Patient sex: F
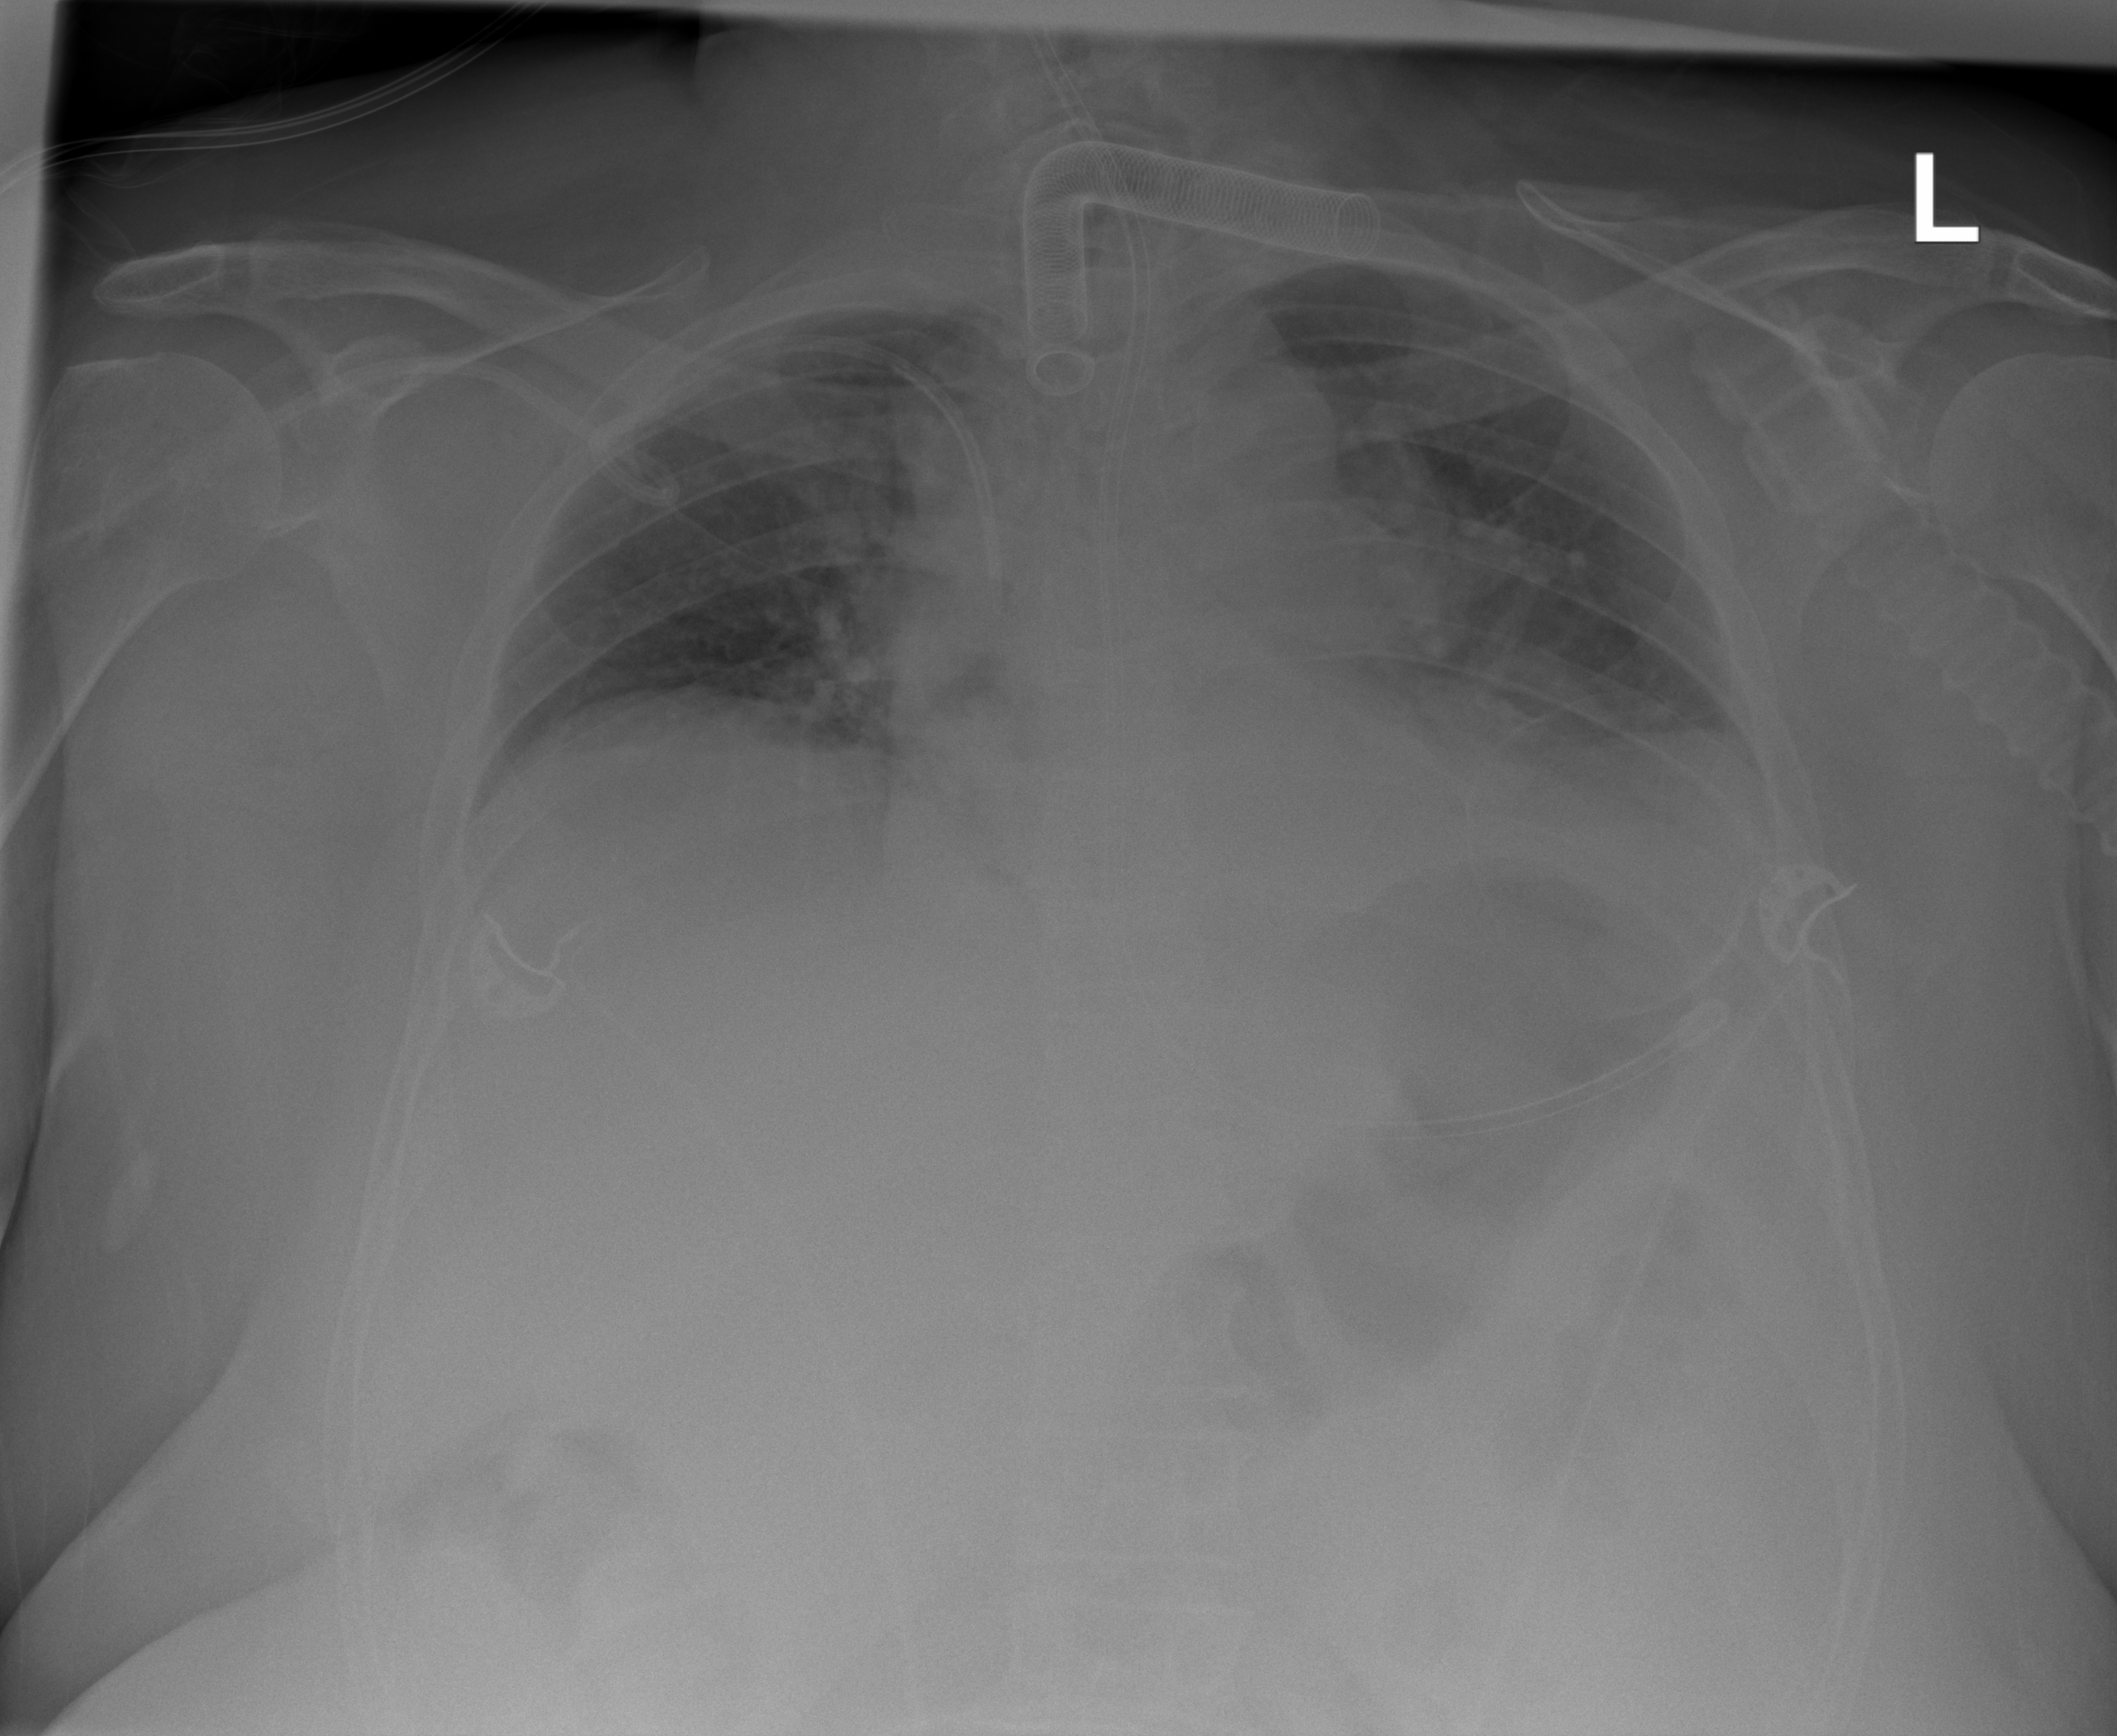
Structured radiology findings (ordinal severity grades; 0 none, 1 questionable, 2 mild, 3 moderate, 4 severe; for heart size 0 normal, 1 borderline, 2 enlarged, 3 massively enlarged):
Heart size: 2
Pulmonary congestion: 1
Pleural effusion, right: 0
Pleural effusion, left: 1
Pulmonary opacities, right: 0
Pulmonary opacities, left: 0
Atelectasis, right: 2
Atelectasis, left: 3